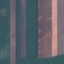
Land use / land cover: AnnualCrop